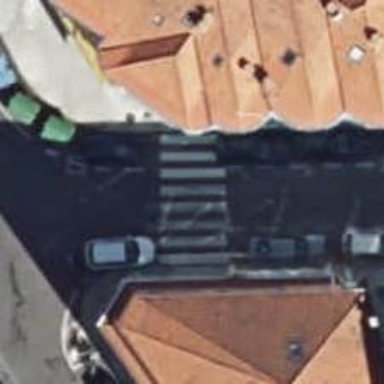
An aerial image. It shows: Marked crossing on the road.